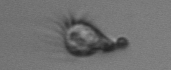
Label: Paratontonia_gracillima